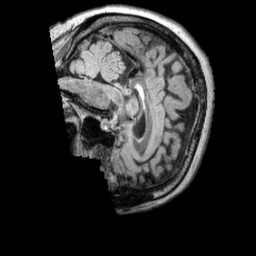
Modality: FLAIR
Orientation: sagittal
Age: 59
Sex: female
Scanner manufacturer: siemens
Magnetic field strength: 3 T
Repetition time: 5 s
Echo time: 0.387 s